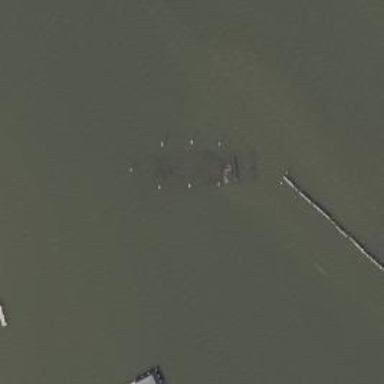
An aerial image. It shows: Breakwater structure.